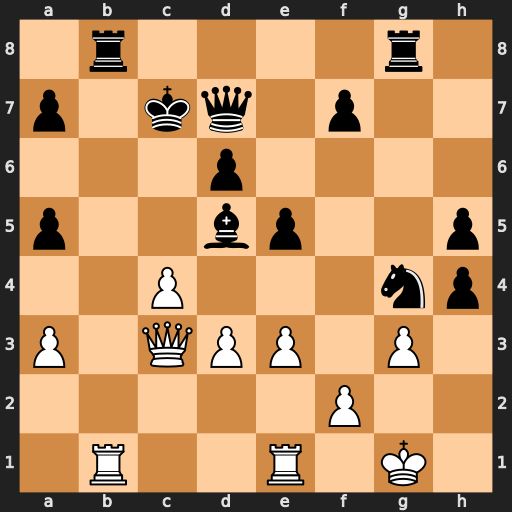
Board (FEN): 1r4r1/p1kq1p2/3p4/p2bp2p/2P3np/P1QPP1P1/5P2/1R2R1K1
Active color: w
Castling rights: -
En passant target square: -
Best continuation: cxd5+ Kd8 Rxb8+